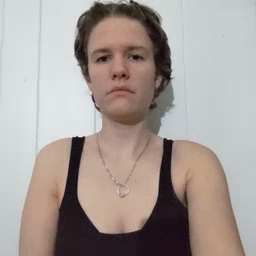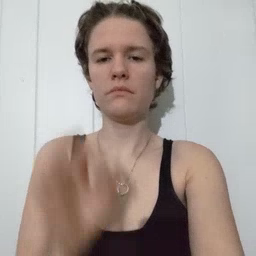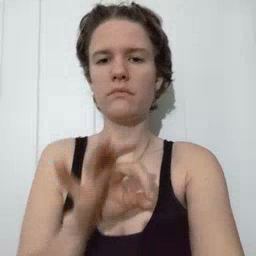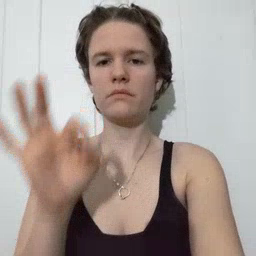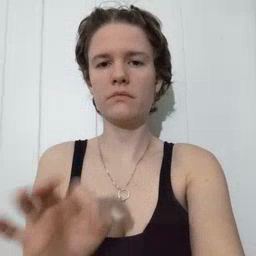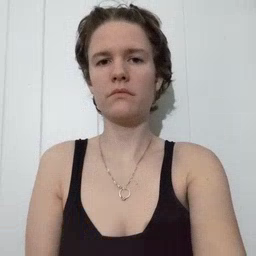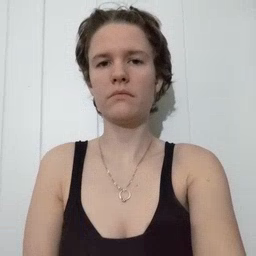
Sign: frenchfries